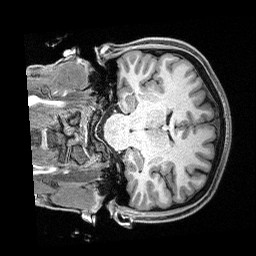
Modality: T1w
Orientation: coronal
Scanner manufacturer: siemens
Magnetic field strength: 3 T
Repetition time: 2.4 s
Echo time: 0.00122 s